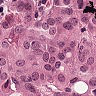
Metastatic tissue present: yes